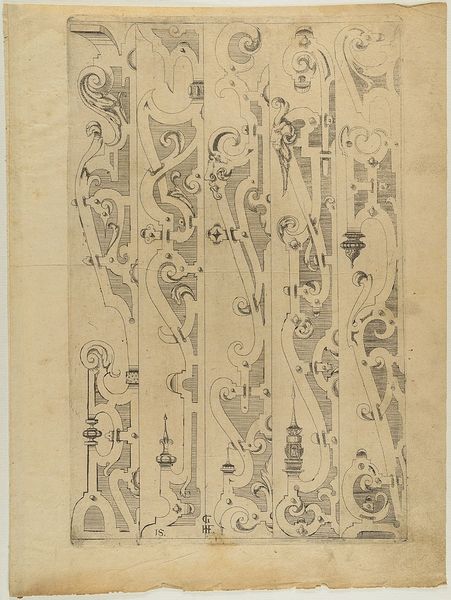
Titel: Säulen, Blatt 15 aus der Folge: 'Schweyf Buoch. Coloniae : sumptibus ac formulis Iani Bussmacheri, anno salutis 1599'
Künstler: Hans Jakob Ebelmann
Standort: Hamburg
Institution: Museum für Kunst und Gewerbe Hamburg
Schlagwörter: pfeiler, zeichnung, muster, ornament, renaissance, papier, grafik, graphik, ornamente, fotografie, photographie, druckgraphik, druckgrafik, stich, entwurf, kunstgewerbe, plan, beschlag, musterbuch, vorlage, kupferstich, kunsthandwerk, groteske, wasserzeichen, rollwerk, beschlagwerk, reproduktionen, industriedesign, druckerzeugnisse, schweifwerk, säule, ornamentstich, vorlageblätter, säulenordnungen, musterbücher, schweifwerkgroteske